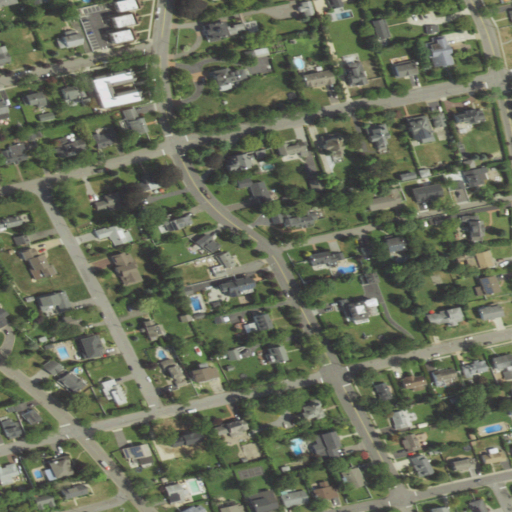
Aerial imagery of cape in New York named Sampawams Neck containing low intensity development, medium intensity development, open development, and high intensity development